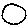
Label: circle